Question: I am trying to learn jQuery with the following scenario. For this, I tried the following jQuery after reading multiple SO questions; but it did not work
'''
$(this).closest('.viewLogText').parent().find('.reportLog').css("display", "none");
'''
There are three child div elements in a div that has Css class "repeaterRecord". The child divs are with css classes - repeaterIdentifier, viewLogTitle and reportLog.
There are two divs with this structure (div that has Css class "repeaterRecord").

The div with viewLog class is as shown below.
'''
<div class="viewLogTitle">
<div class="viewLogText">
View Report Log
</div>
<div>
<img alt="Expand" src="Images/PlusIcon.GIF" class="expandLogIcon" />
<img alt="Collapse" src="Images/MinusIcon.GIF" class="collapseLogIcon" />
</div>
</div>
'''
When the collapseLogIcon image is clicked, I need to hide (only) the nearest div with "reportLog" class (at the same level of "viewLogTitle"). How can we do it using jQuery?
:
<URL> and
<URL> and
<URL>
:
1. Efficient, concise way to find next matching sibling?
2. jquery select siblings 'until'
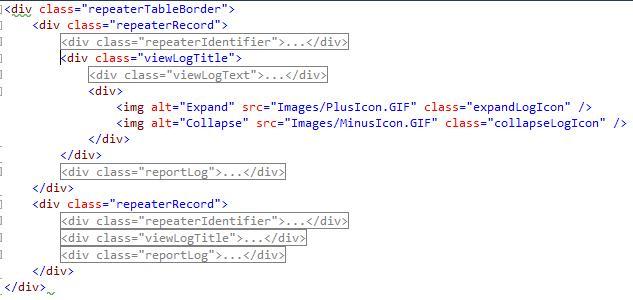
Answer: You can use 'siblings()' method:
'''
$(this).closest('.viewLogText').siblings('.reportLog').hide()
'''
You can also try the 'hide()' method which is same as '.css("display", "none");'